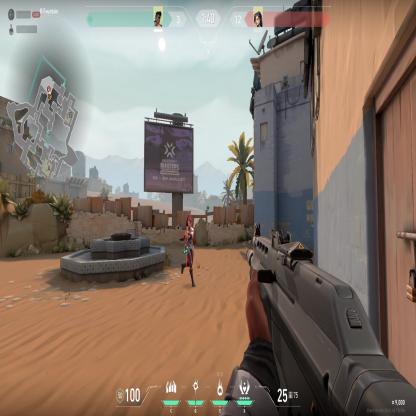
Label: enemy